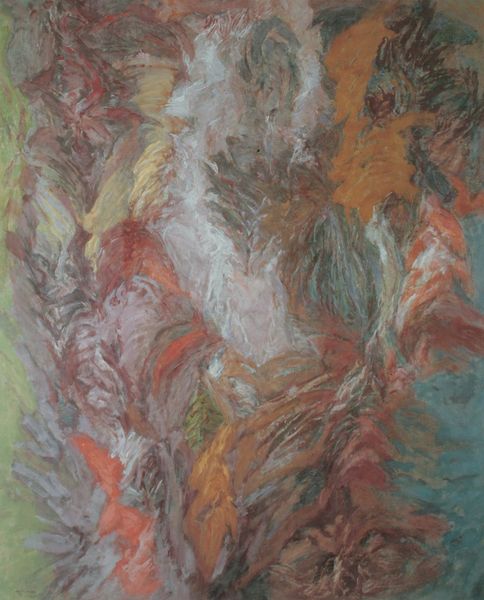
Titel: Pierrot Lunaire II
Künstler: Hann Trier
Standort: Düsseldorf
Institution: Westdeutsche Genossenschafts-Zentralbank EG
Schlagwörter: blau, feuer, gemälde, mann, weiß, wolken, aquarell, gelb, grün, impressionismus, menschen, ocker, ausschnitt, bewegung, blumen, braun, bunt, degas, grau, hut, orange, pastell, raum, schwarz, türkis, rose, rot, beige, expressionismus, malerei, tanz, federn, öl, pastos, qualm, rauch, rosa, pferd, chaos, garten, bein, farbig, wellen, bogen, moderne, abstrakt, farben, fläche, modern, farbe, formen, hellgrün, lila, nebel, schattierungen, violett, vegetation, linien, weis, ausdruck, figuren, schaum, luft, wild, duktus, wolle, detail, monet, floral, striche, abstraktion, hell dunkel, flammen, linie, wirbel, wolkig, durcheinander, strich, dynamik, wirr, leinwand, pinsel, stift, beckmann, kontraste, verschwommen, kolorit, dynamisch, strudel, expressiv, sturz, wut, rode, expression, verrückt, buntstift, grundfarben, gefühl, wall, imposant, pinselspuren, farbenfroh, informel, verwirrt, abstrakte malerei, ineinander, petrol, verschlingen, pinselstrick, ungeordnet, emotional, mischfarben, gemisch, bstrakt, depp, durcheinandwer, exstatisch, farbensinphonie, flauschig, melen, starker farbauftrag, stoffig, vielschichtig, weiche übergänge, zackena